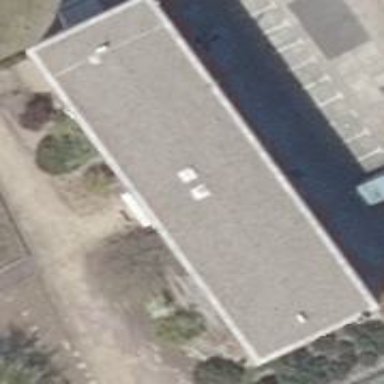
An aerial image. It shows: Commercial building.